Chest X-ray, AP view. Patient: 32 years old, sex F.
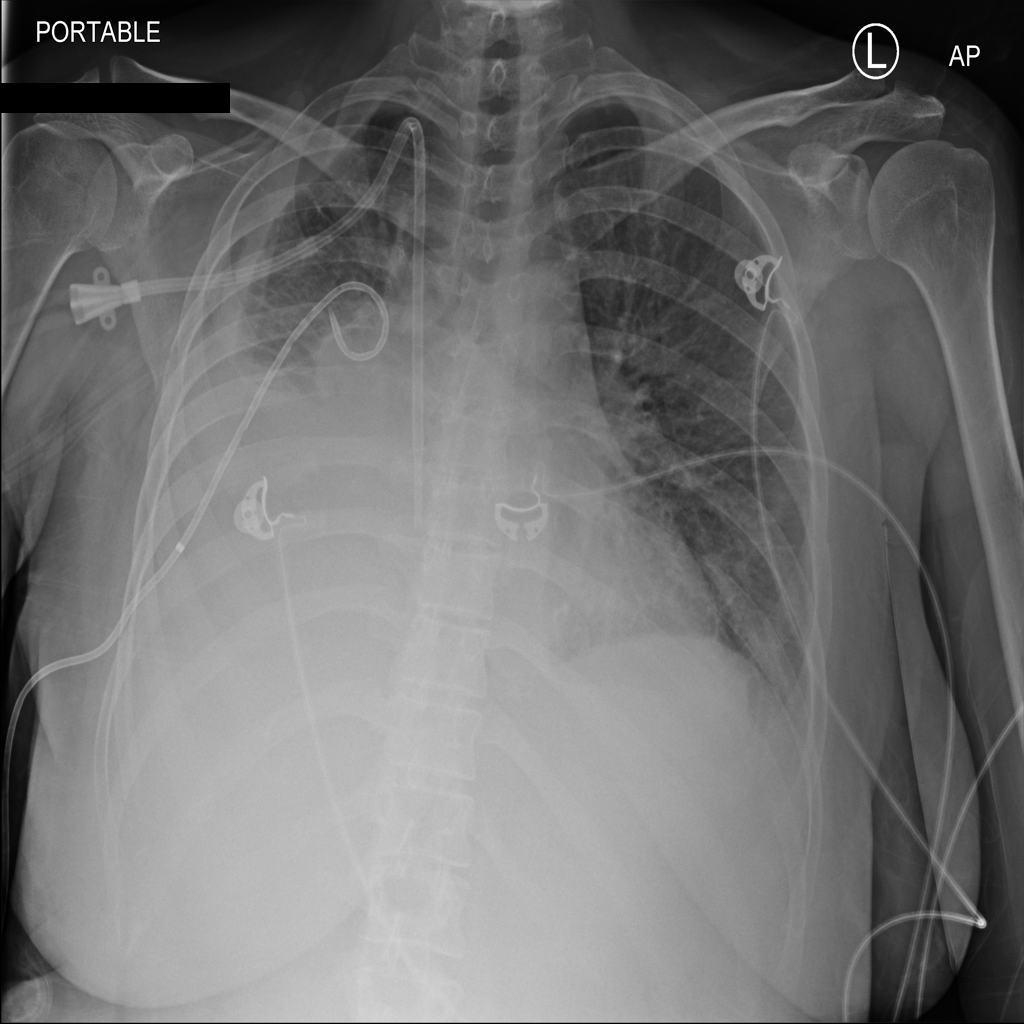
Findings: Effusion, Mass, Pneumothorax